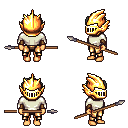
a pixel art fantasy rpg character, female body template, human, tanned skin, white long-sleeve shirt, gold greaves, white bedhead hairstyle, gold helm, leather bracers, spear, four views (front, back, left, right), 2x2 character sprite sheet, small pixel art, hard edges, no anti-aliasing